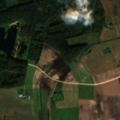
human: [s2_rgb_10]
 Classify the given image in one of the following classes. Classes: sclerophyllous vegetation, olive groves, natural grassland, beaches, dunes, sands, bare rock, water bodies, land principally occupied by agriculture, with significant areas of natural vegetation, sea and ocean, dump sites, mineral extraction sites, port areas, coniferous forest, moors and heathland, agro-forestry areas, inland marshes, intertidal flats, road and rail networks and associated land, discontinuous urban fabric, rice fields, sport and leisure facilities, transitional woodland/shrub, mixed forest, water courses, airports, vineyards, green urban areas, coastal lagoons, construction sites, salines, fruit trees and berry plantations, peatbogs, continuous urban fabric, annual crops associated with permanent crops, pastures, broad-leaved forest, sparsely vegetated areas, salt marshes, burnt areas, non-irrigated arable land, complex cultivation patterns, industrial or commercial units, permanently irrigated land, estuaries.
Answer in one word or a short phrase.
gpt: non-irrigated arable land, complex cultivation patterns, land principally occupied by agriculture, with significant areas of natural vegetation, broad-leaved forest, mixed forest